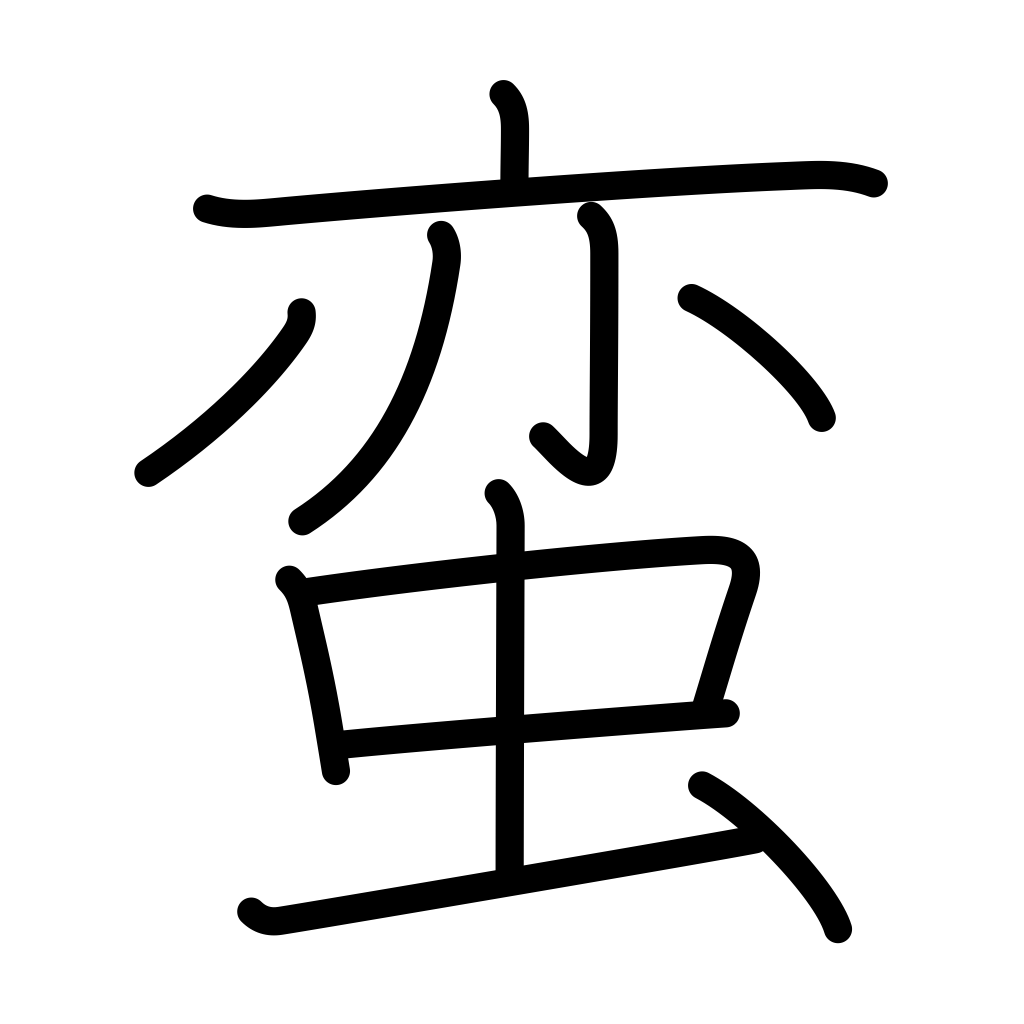
Meaning: barbarian